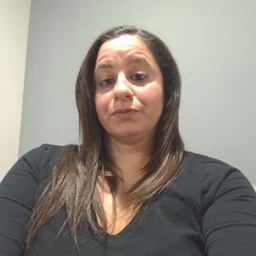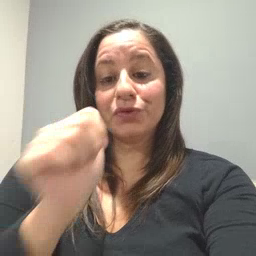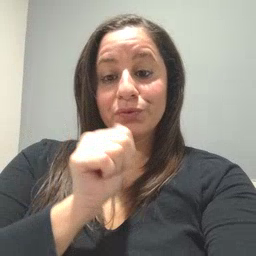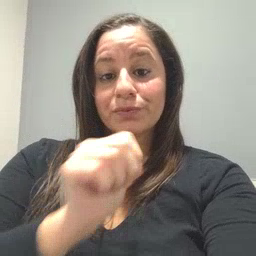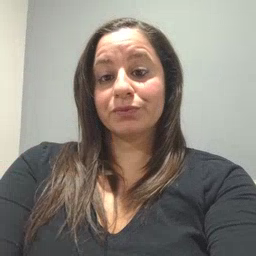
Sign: girl